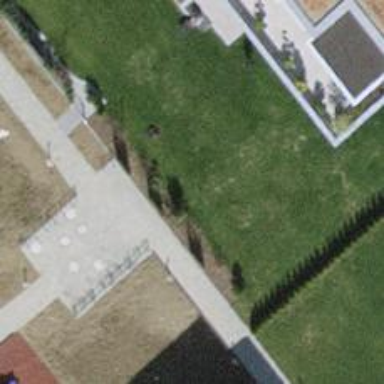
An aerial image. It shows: Path made of paving stones.